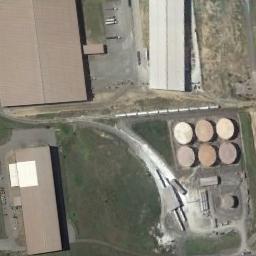
Label: storage tanks